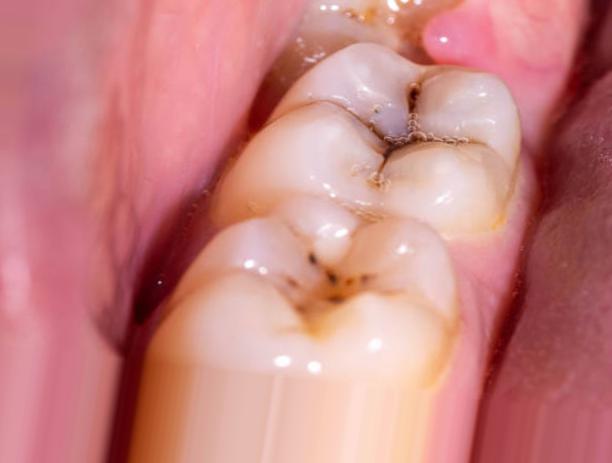
Condition: Caries